Question: Please bear in mind that im complete newbie in system programming.
Im trying to do is getting specific process's thread list(Including system process, aka PID 4), and get each thread's PID with Module Name.
ProcessExplorer does this, but im completely clueless that how they does this :(

Any helps, Especially with Code would be appreciated.
I am getting PID by using EnumProcesses (Name to PID)
But clueless by how to implement two other required functions.
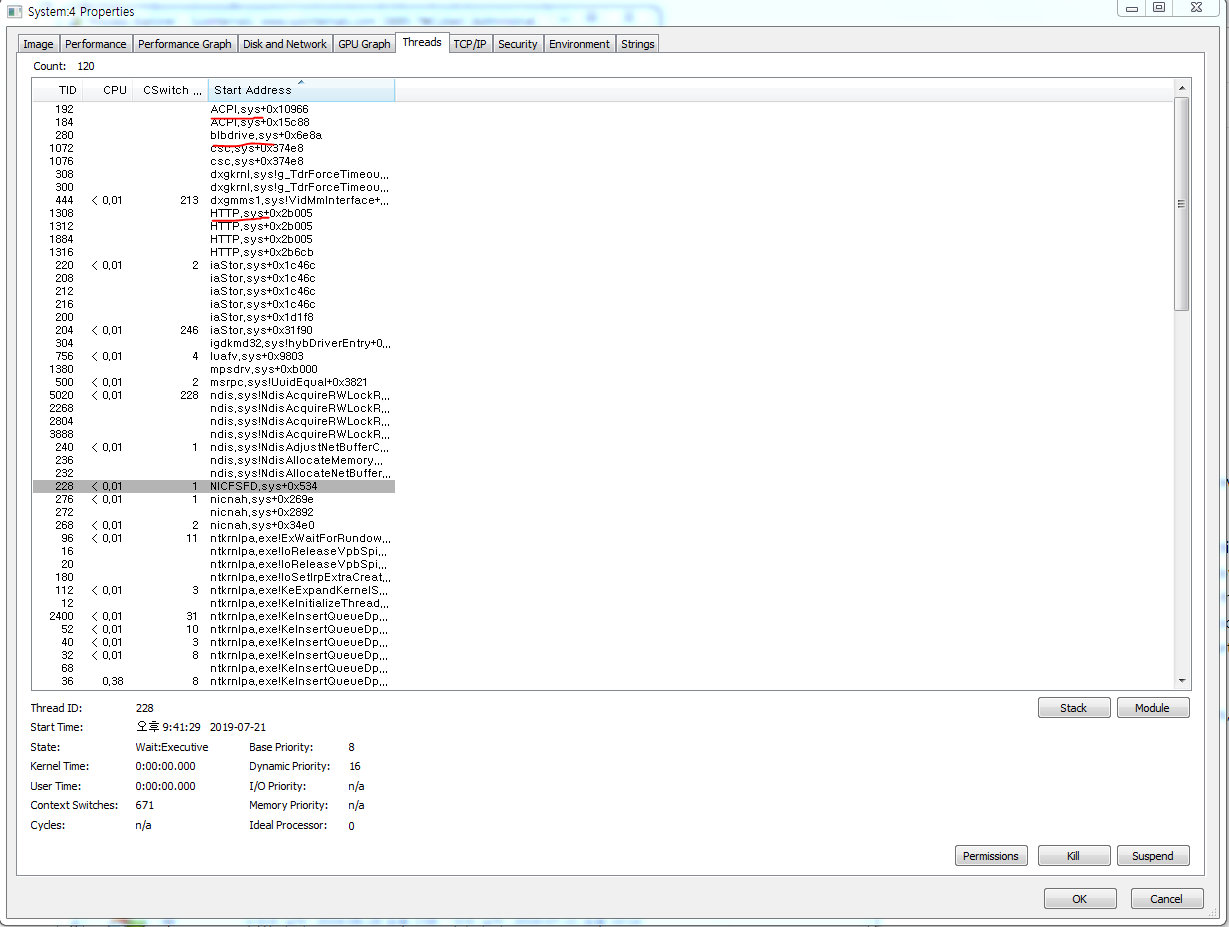
Answer: I cannot speak for ProcessExplorer, but ProcessHacker does a similar thing and I've looked through its source code a couple times.
They approach is simple in theory but requires some effort to implement (resolving the function name can be tricky).
Here's more or less the step by step process:
- 'NtQueryInformationThread'<URL>'ModuleName.dll+<startAddress - moduleBase>'
I hope this clears some things up.